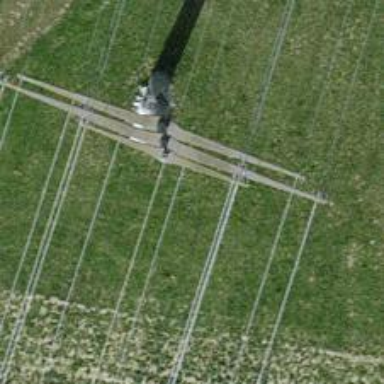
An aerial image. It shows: Power tower.